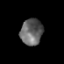
Tissue: prostate
Cell type: T cells
Senescence score: 0.3587
Nuclear area (px): 576
Mean DAPI intensity: 99.658